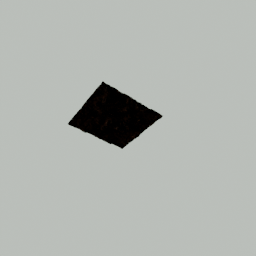
Label: nature